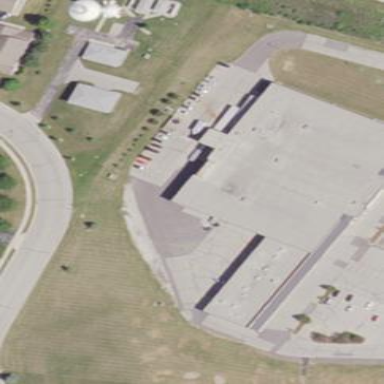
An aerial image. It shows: Retail building.